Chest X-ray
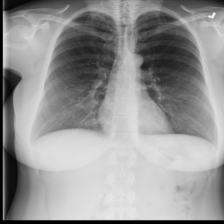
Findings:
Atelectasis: negative
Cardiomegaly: negative
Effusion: negative
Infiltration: negative
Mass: negative
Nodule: negative
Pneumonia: negative
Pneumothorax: positive
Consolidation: negative
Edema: negative
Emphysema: negative
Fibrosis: negative
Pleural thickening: negative
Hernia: negative